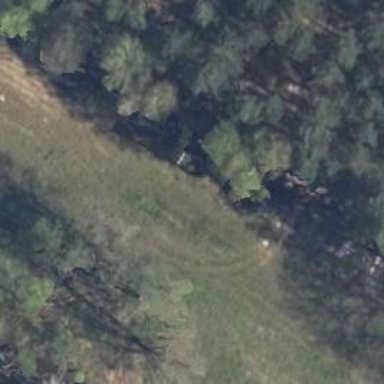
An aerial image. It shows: Hunting stand.